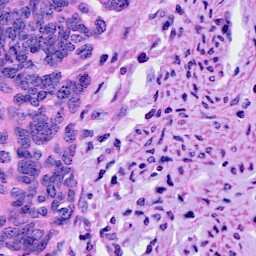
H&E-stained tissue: Cervix